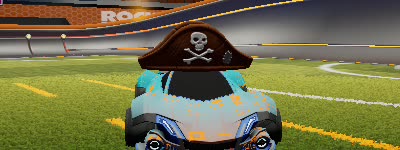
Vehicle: werewolf